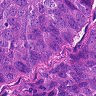
Metastatic tissue present: yes